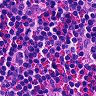
Metastatic tissue present: no